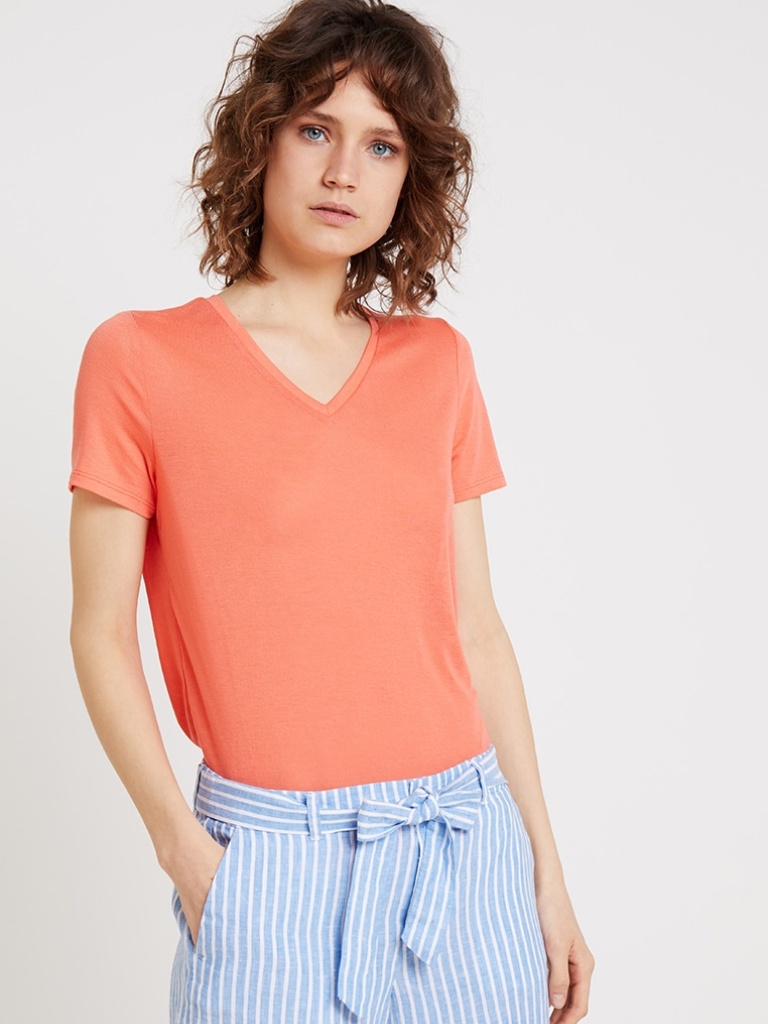
cotton tight short sleeve waist length Fully Tucked in v-neck t-shirt